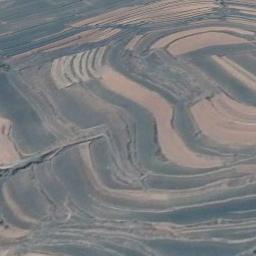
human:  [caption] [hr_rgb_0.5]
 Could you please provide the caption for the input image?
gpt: Many trees are planted in the terraces which are in the middle of the image .

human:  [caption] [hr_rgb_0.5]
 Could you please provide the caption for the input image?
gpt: There are bare and green terrace .

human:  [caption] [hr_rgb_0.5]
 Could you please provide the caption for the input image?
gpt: A large layer of brown and green mixed terraces .

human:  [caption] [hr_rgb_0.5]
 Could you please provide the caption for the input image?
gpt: There are many plants on the terrace .

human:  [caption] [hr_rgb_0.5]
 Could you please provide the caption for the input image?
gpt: There are some yellow terraces and green ones .